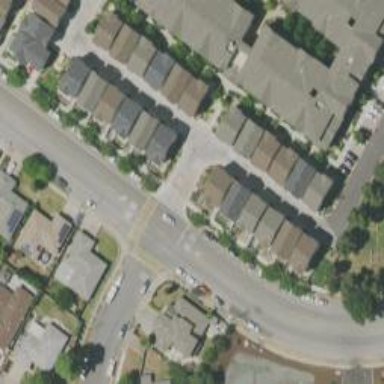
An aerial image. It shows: Residential road with sidewalk on the left side.